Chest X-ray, AP view. Patient: 60 years old, sex F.
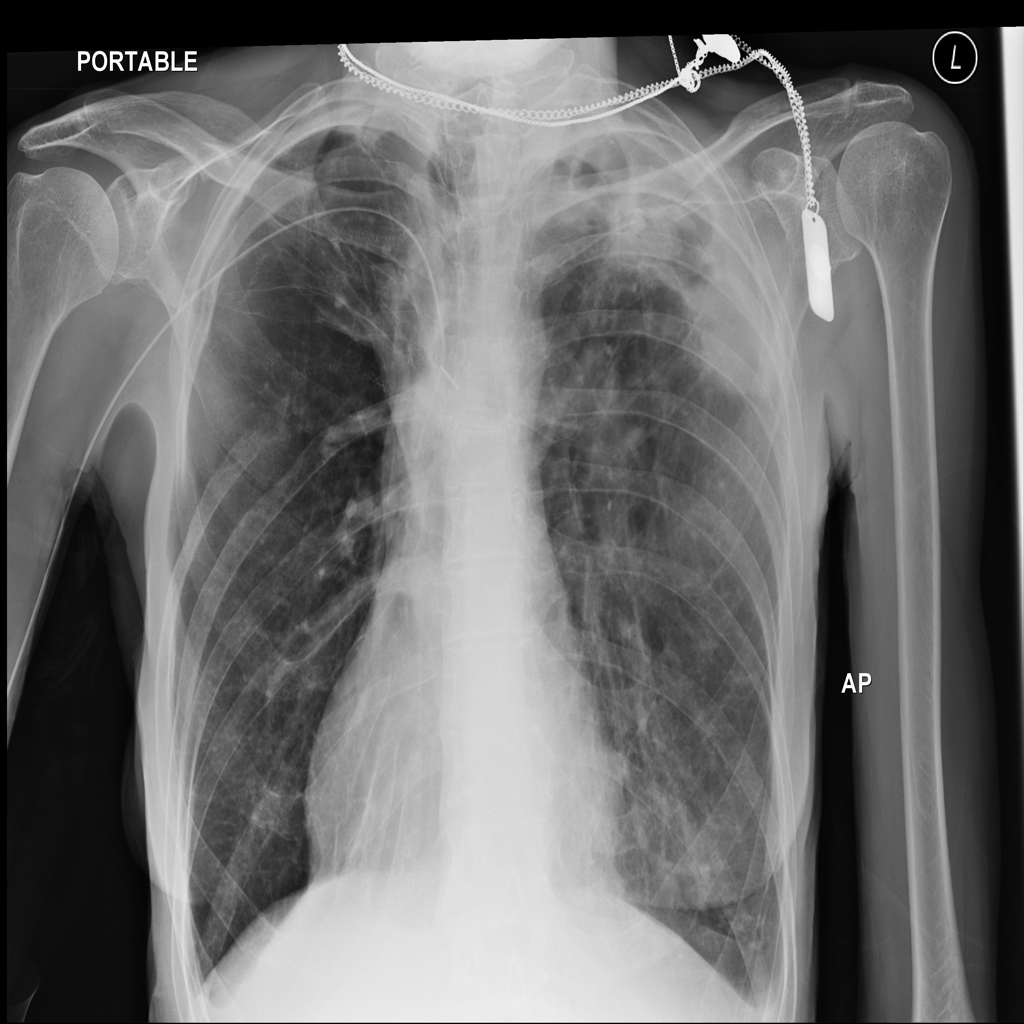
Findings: Fibrosis, Pleural_Thickening